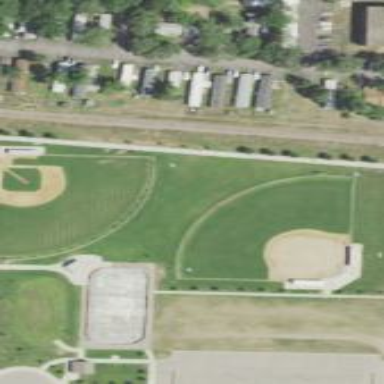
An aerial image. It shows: Baseball pitch for leisure and sports activities.